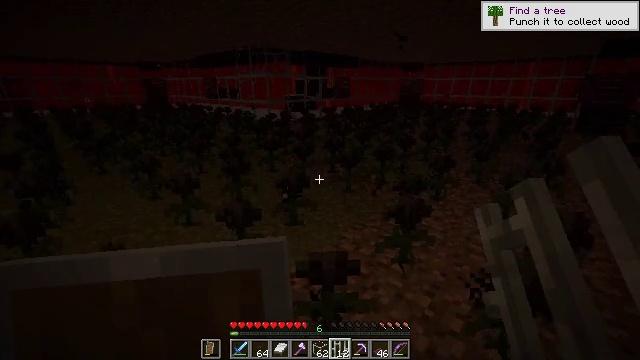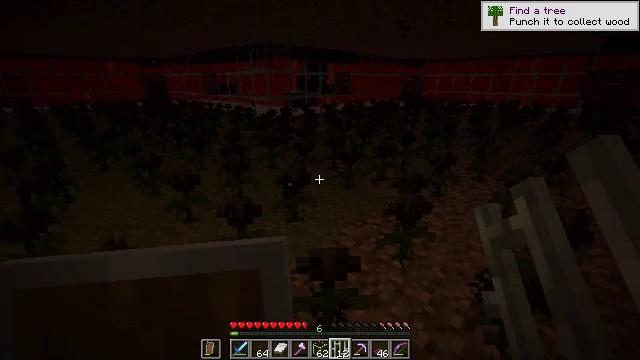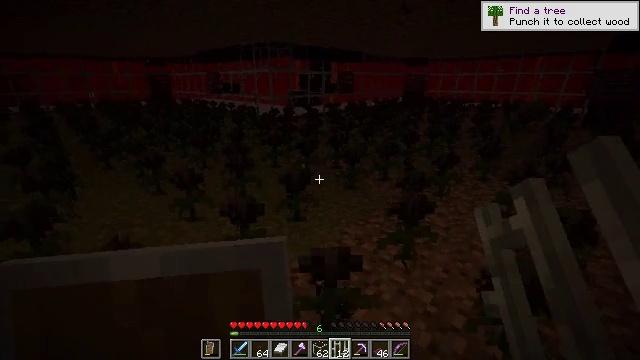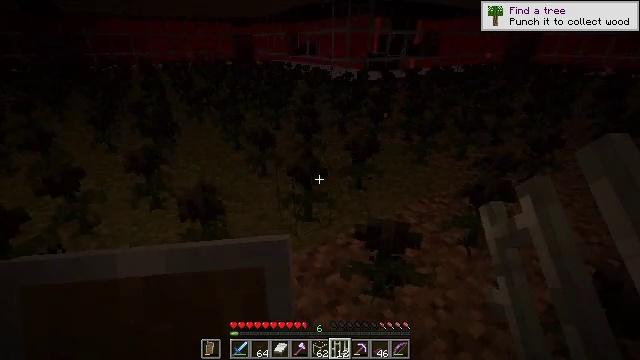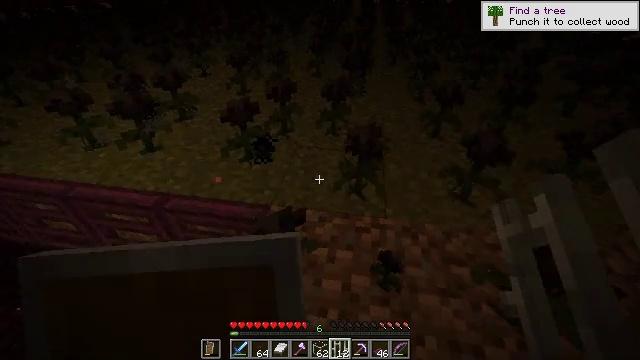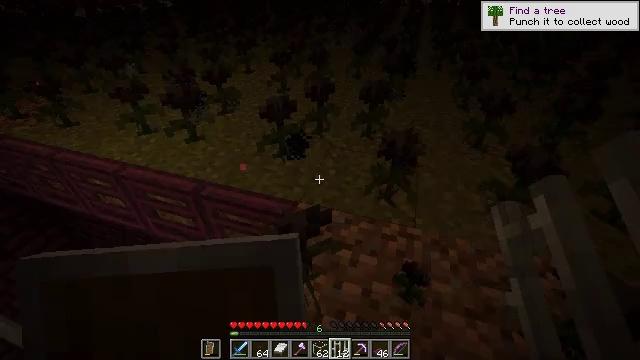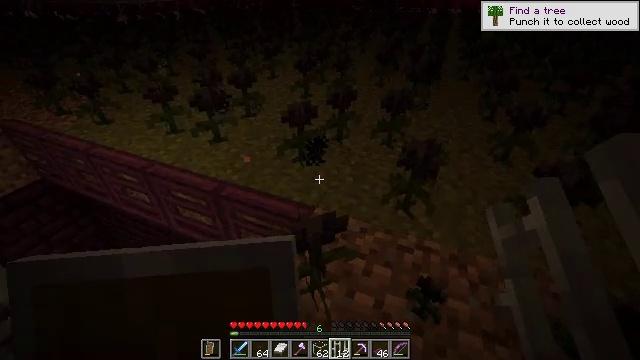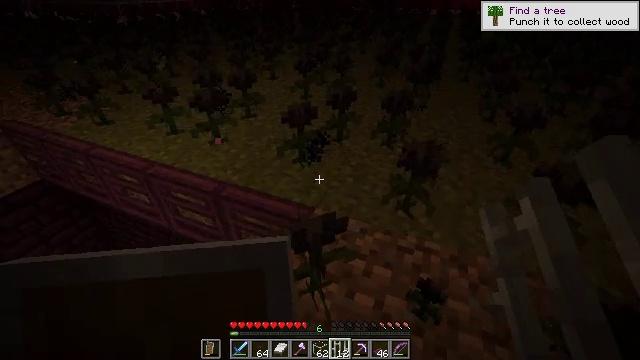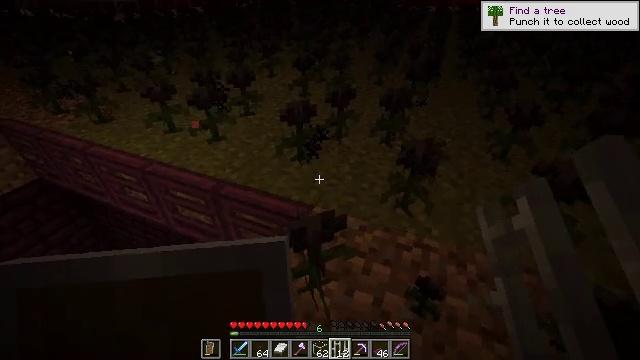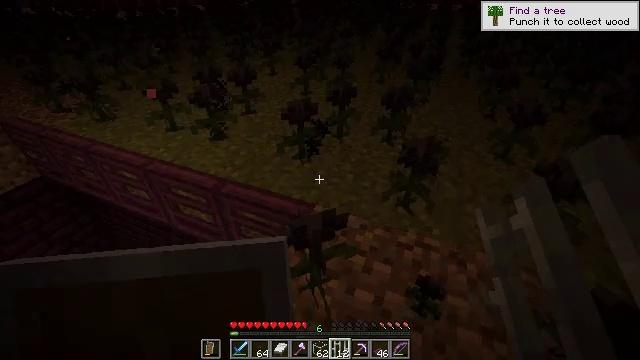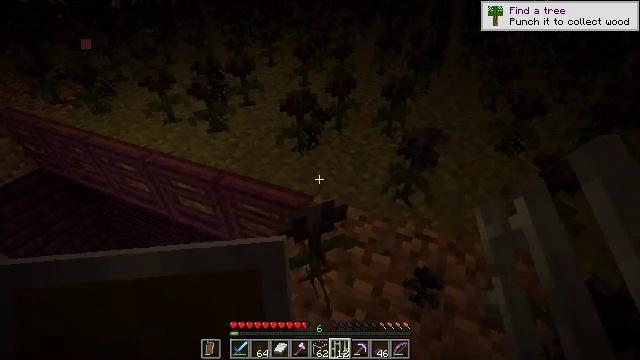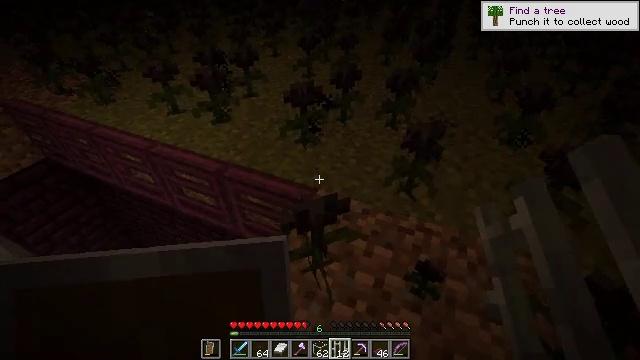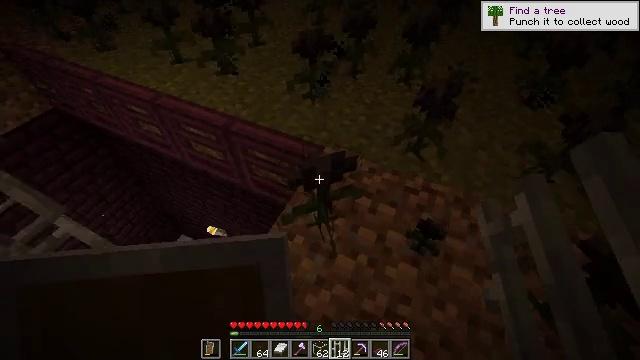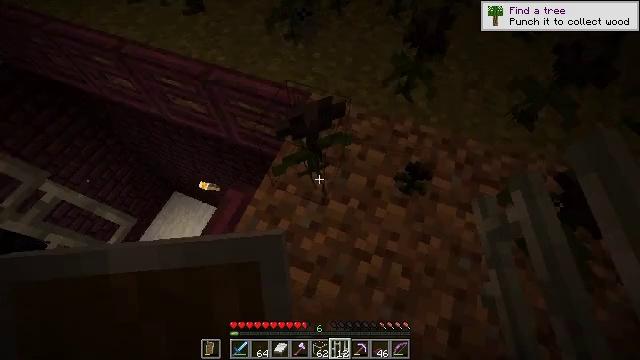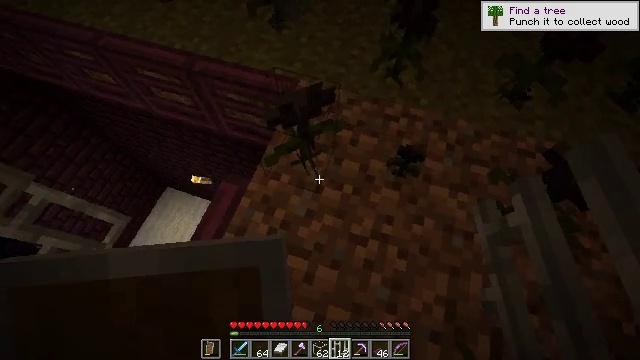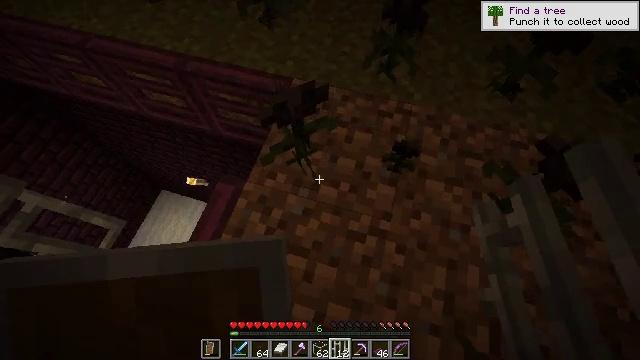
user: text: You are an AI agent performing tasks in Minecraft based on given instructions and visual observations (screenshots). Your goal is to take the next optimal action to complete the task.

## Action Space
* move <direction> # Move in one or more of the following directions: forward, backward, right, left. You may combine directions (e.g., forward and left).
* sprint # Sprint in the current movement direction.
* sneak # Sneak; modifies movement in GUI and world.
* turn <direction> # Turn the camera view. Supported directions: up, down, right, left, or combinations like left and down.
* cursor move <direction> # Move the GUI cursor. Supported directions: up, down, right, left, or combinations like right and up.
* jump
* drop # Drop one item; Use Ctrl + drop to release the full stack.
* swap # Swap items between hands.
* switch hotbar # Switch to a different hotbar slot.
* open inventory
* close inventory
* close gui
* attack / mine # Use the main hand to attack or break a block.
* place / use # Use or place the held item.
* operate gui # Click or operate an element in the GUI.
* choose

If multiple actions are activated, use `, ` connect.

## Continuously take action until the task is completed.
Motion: motion action
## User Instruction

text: Mine the wither rose with caution.
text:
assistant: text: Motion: no_op
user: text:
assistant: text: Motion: no_op
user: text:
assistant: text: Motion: turn left and down
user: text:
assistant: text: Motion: turn left and down
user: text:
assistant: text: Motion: turn left
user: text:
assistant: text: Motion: turn left and up
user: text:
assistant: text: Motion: no_op
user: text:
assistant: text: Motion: no_op
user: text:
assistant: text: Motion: no_op
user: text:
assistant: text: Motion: turn down
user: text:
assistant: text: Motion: turn down
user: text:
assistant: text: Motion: turn left and down
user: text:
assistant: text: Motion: turn right and down
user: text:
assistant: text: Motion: turn right and down
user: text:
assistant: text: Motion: turn right
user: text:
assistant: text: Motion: no_op
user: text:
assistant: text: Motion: no_op
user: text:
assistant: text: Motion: no_op
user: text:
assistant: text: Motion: attack / mine
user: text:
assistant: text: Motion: attack / mine
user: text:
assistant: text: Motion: no_op
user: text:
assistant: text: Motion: turn right and up
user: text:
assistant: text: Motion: turn right and up
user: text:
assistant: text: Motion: turn right and up
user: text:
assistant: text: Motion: turn left
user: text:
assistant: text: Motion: turn left
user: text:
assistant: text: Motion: no_op
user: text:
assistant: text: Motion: no_op
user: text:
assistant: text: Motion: attack / mine
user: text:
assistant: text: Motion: attack / mine